Question: The excerpt below from '<URL>' says that 'f' is used as the 'type of a value' in a function.
What does this mean ? I.e what does 'type of a value' mean ?
Int is a 'type of a value' right ? But 'Maybe' is not a 'type of a value' ?
Are 'Int' and 'Maybe' both 'type of a value' ?
Would it not be more correct to say that 'f a' is used as a 'type of a value' in the function?
So if 'f' would be 'Maybe' then 'Maybe' itself is not any type of any value ? Right ?
Only 'Maybe a' can be a 'type of a value'?

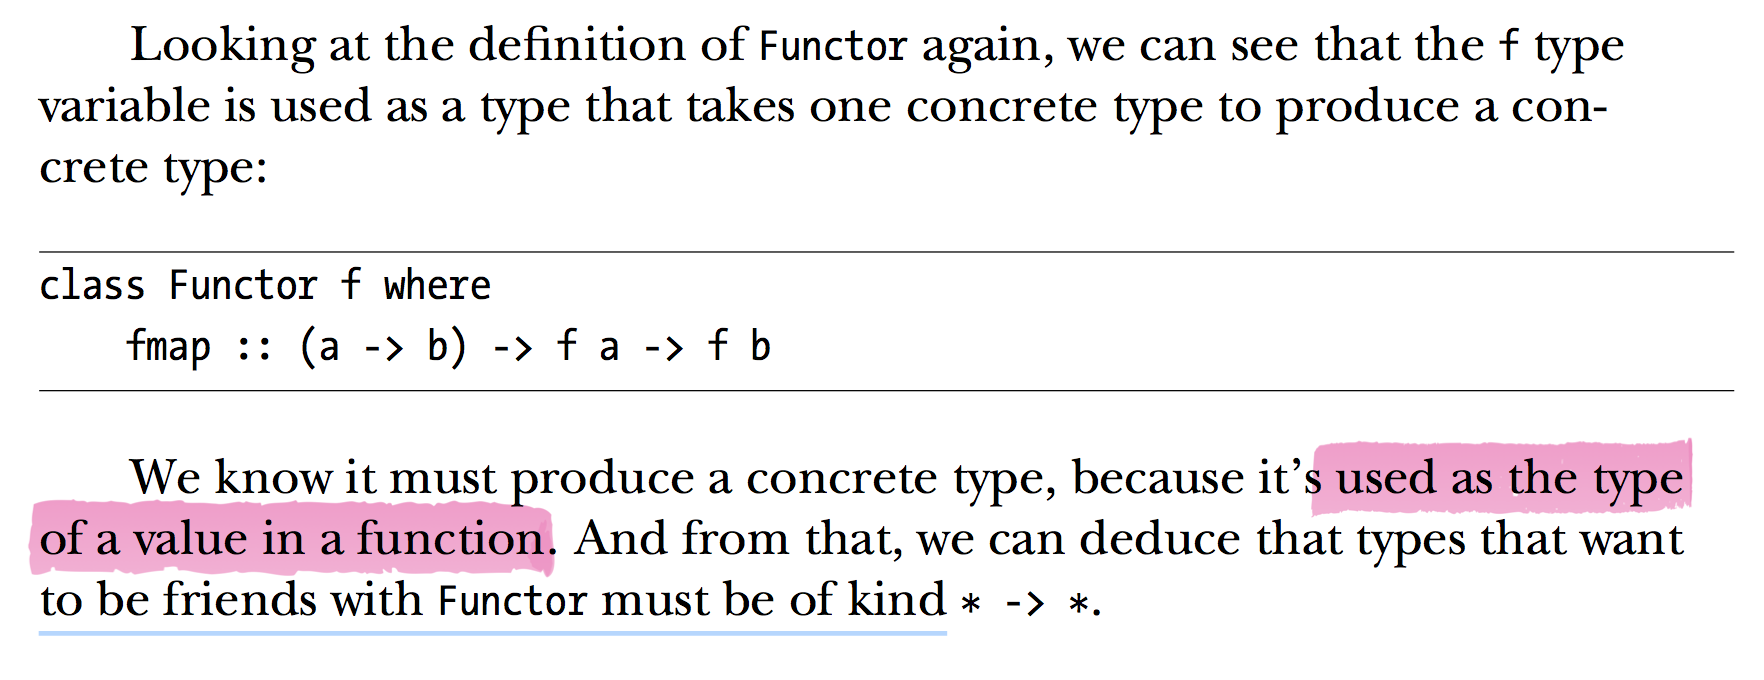
Answer: I think that sentence was intended to be interpreted in a different way.
"We know it ['f'] must produce a concrete type [i.e. when 'f' is applied to a type, say 'a', the result of this application, 'f a', is a concrete type], because it ['f a'] is used as the type of a value [the value being the return value of 'fmap'] in a function."
'f' itself is not a type of a value, of course.